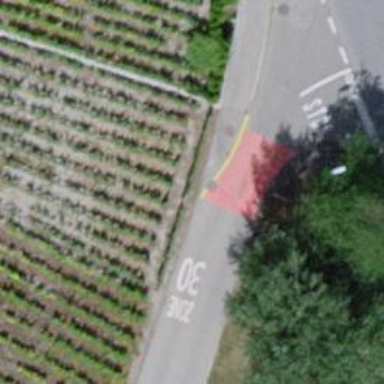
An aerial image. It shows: Kerb serving as barrier.